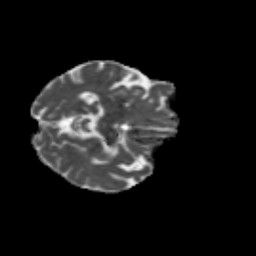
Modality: MD
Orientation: axial
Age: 78
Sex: female
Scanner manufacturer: siemens
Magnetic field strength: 3 T
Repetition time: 4.71 s
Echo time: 0.0906 s